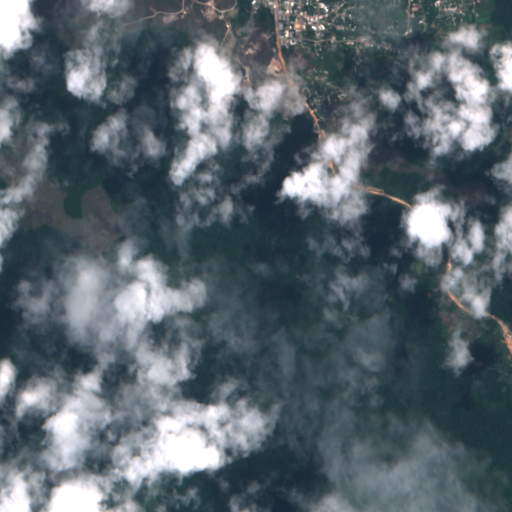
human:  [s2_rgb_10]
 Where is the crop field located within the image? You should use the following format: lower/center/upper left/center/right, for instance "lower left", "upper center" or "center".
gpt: The crop field is located in the upper right of the image.
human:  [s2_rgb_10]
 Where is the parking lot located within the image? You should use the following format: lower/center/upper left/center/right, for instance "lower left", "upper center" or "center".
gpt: The parking lot is located in the upper center of the image.
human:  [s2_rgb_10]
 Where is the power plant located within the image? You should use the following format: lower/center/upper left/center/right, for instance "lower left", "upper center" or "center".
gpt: There is no power plant in the image.